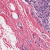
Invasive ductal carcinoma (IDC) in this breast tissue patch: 0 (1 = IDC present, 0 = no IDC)